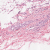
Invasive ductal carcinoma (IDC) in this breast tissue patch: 1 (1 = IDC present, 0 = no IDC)